Field crop: tomato
Growth stage: 2
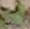
Species: solanum